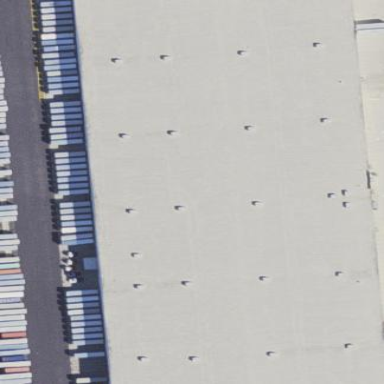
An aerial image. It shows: Industrial building that serves as post depot.